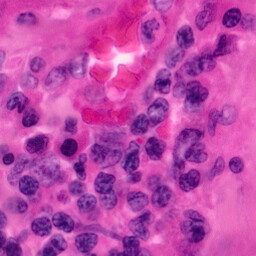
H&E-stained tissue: Pancreatic